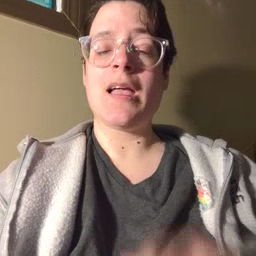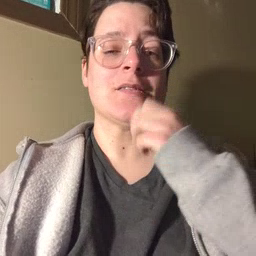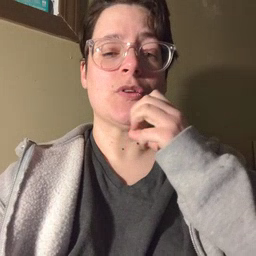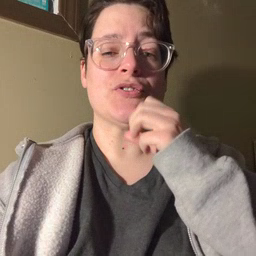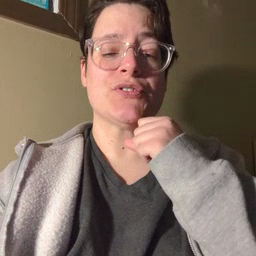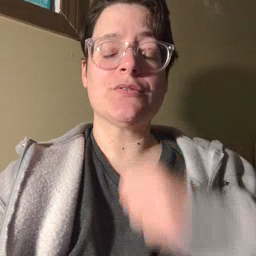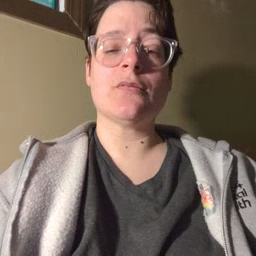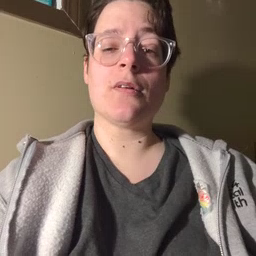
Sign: underwear